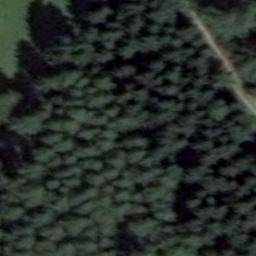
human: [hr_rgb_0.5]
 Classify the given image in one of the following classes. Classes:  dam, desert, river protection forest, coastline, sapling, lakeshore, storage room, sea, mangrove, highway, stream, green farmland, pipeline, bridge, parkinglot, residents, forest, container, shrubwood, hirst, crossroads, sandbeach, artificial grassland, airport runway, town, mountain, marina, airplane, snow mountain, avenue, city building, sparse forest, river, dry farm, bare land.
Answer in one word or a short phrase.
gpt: forest